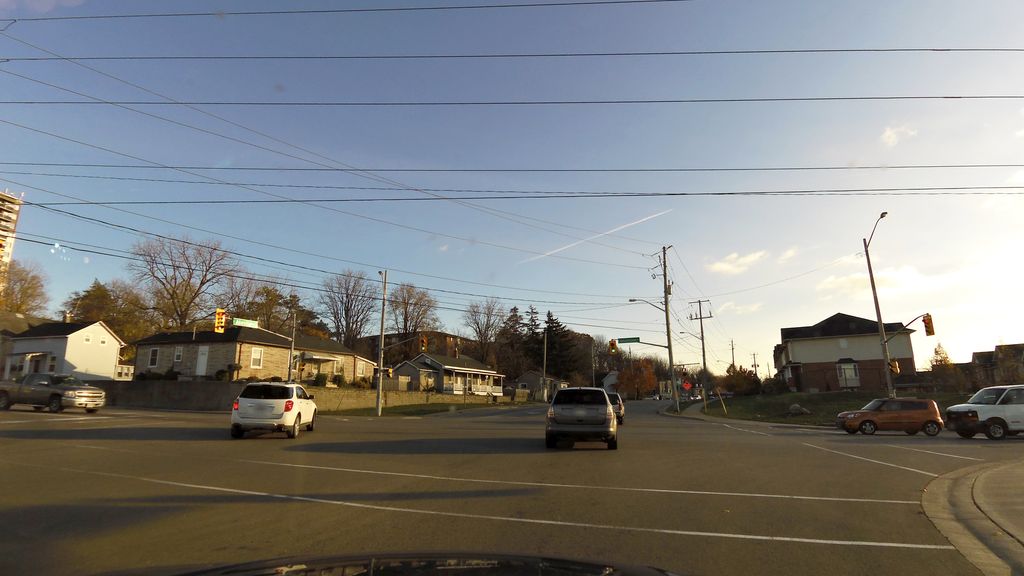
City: kitchener-waterloo